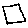
Label: square